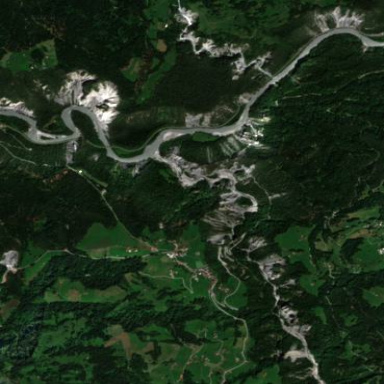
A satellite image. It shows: River flowing through natural landscape.